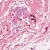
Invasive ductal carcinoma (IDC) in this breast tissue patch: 0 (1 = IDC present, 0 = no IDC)